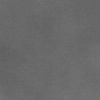
Label: dusty